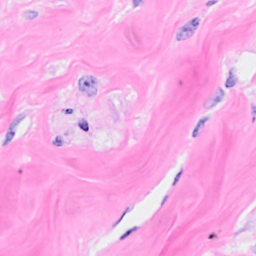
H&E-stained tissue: Breast